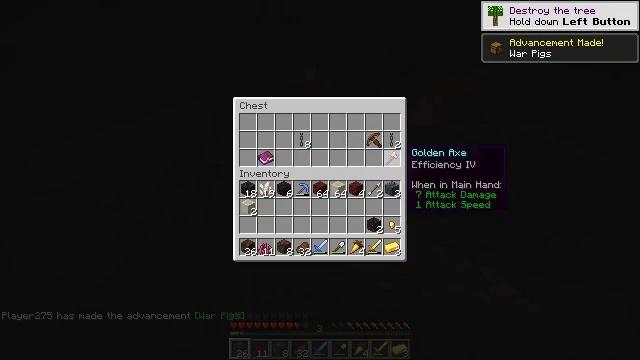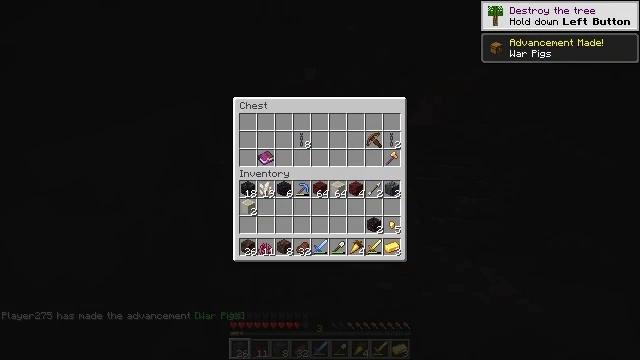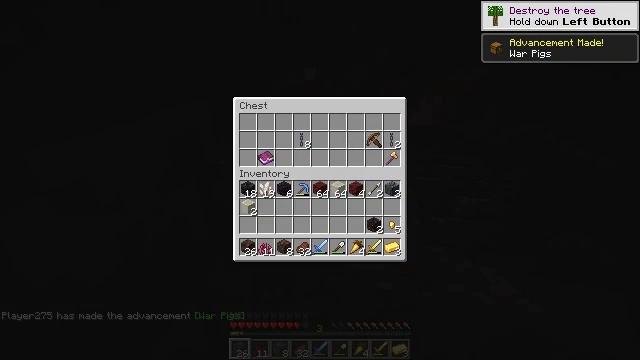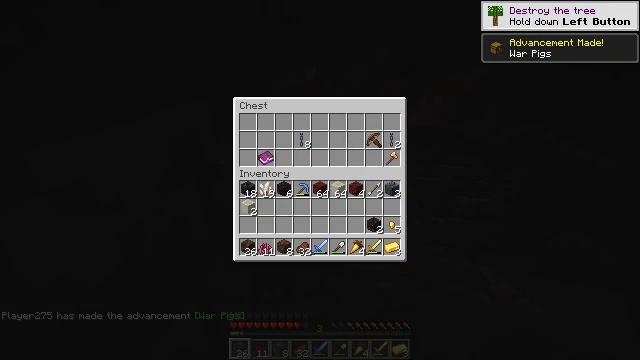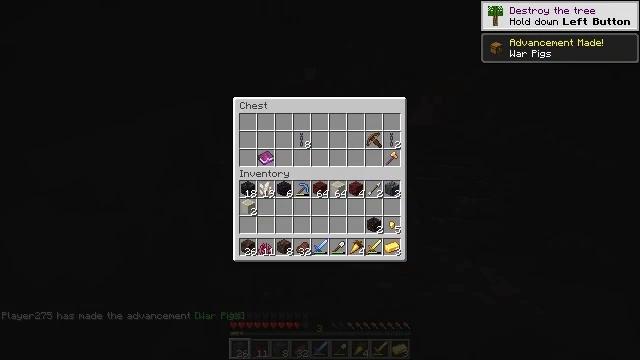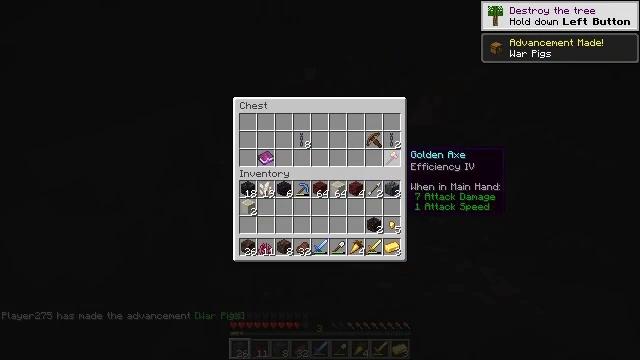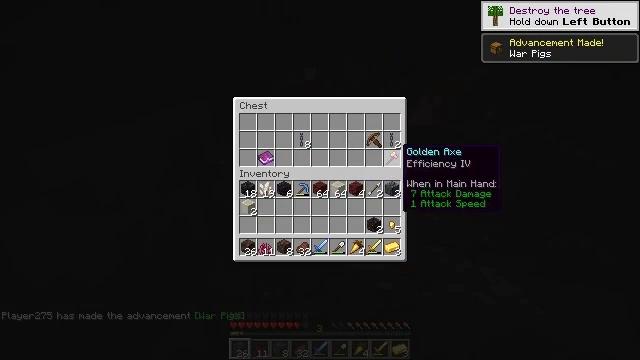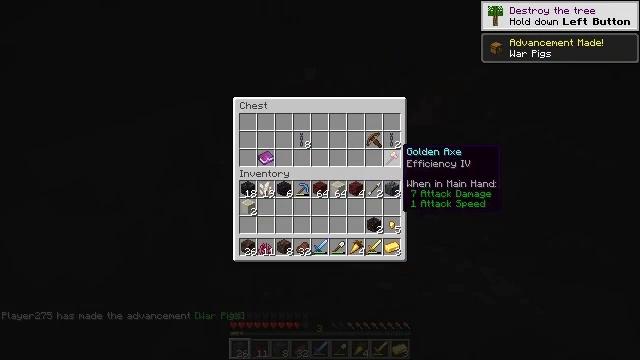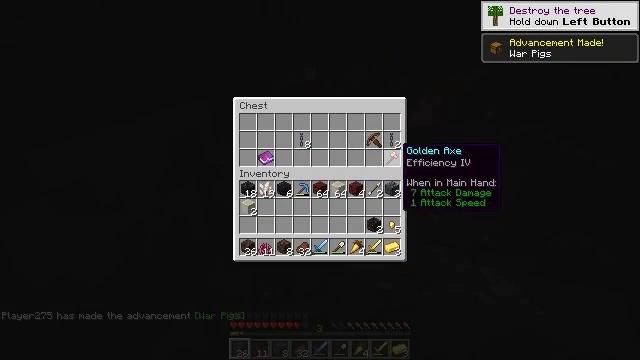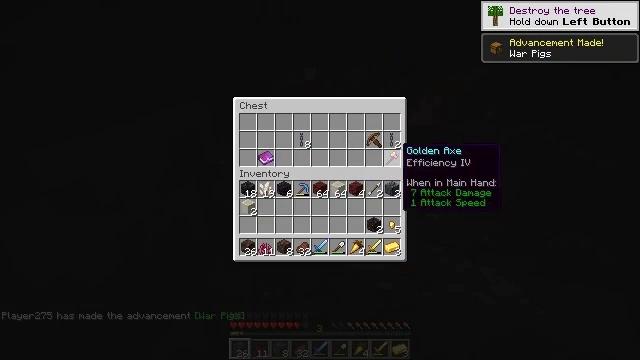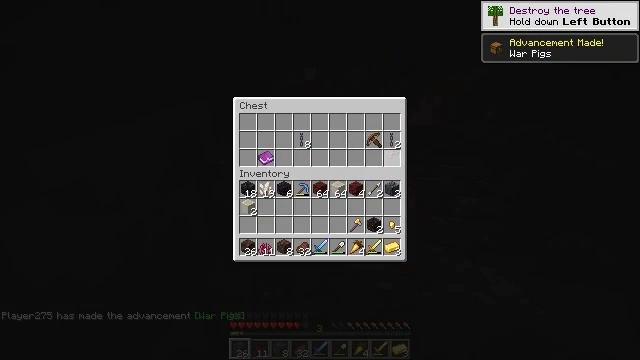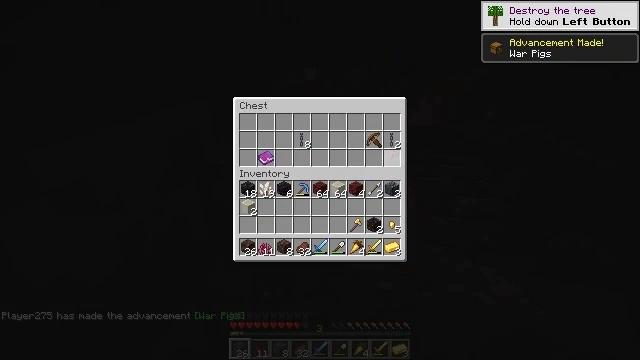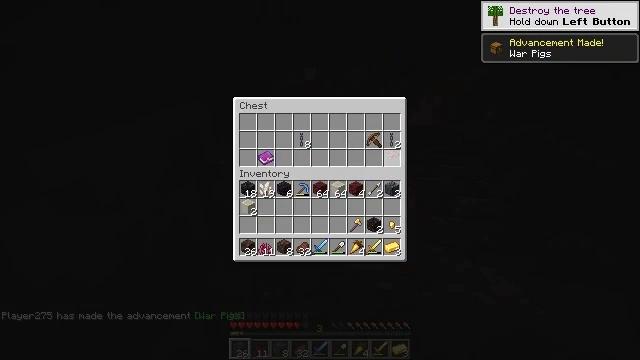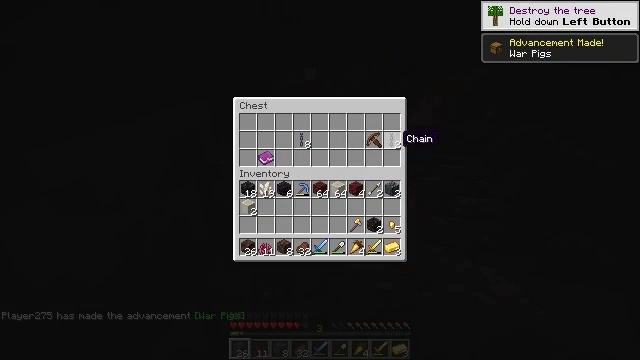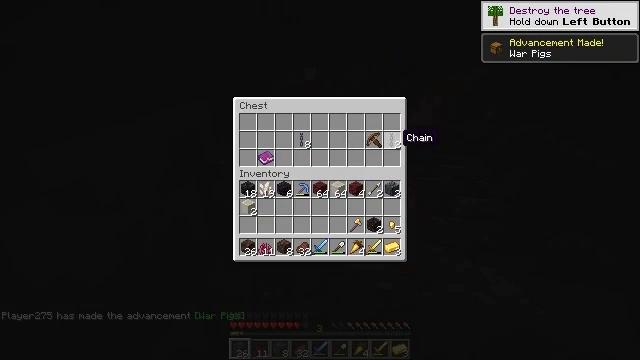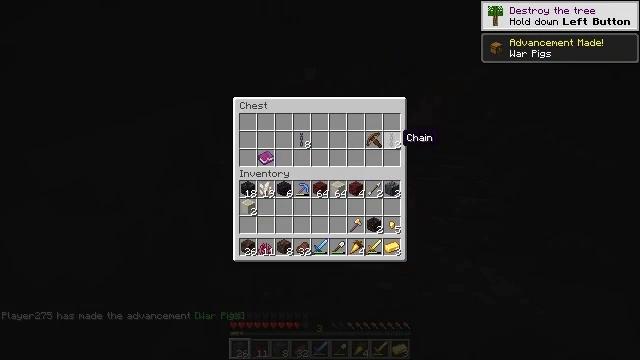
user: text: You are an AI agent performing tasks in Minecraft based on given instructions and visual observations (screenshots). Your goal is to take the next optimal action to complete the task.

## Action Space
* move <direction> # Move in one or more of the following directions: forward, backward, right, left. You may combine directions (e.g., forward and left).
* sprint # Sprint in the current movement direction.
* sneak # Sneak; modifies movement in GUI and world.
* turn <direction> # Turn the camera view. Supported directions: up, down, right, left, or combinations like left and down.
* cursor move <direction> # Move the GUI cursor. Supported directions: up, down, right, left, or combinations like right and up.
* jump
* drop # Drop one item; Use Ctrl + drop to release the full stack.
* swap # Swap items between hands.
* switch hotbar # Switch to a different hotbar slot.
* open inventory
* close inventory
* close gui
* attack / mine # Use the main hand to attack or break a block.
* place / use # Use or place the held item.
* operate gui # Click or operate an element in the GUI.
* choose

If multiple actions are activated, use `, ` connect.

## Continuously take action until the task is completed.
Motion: motion action
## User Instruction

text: Mine the chest to collect it.
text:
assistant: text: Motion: sneak
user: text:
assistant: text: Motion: sneak
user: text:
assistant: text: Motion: sneak
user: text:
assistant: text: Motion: sneak
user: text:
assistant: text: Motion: sneak
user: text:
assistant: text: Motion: sneak
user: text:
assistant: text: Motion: sneak
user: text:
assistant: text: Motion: sneak
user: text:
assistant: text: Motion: sneak
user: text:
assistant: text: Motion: sneak, attack / mine
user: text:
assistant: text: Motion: sneak, attack / mine
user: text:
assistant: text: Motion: sneak
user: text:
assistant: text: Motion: sneak, turn up
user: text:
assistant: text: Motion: sneak
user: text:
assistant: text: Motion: sneak
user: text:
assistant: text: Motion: sneak
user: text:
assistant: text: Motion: sneak, attack / mine
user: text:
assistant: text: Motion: sneak, turn left, attack / mine
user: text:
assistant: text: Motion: sneak
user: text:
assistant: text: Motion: sneak
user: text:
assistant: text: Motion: sneak
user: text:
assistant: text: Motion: sneak
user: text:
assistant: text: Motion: sneak, attack / mine
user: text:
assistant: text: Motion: sneak, attack / mine
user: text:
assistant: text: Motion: sneak, turn left
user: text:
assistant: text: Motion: sneak, turn left
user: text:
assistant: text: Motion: sneak, turn left
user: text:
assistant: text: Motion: sneak
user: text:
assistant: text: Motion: sneak
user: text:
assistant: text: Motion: sneak, turn left